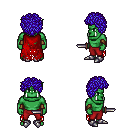
a pixel art fantasy rpg character, male body template, orc, green skin, red tattered cape, red pants, blue curly afro hairstyle, leather bracers, metal boots, dagger, four views (front, back, left, right), 2x2 character sprite sheet, small pixel art, hard edges, no anti-aliasing